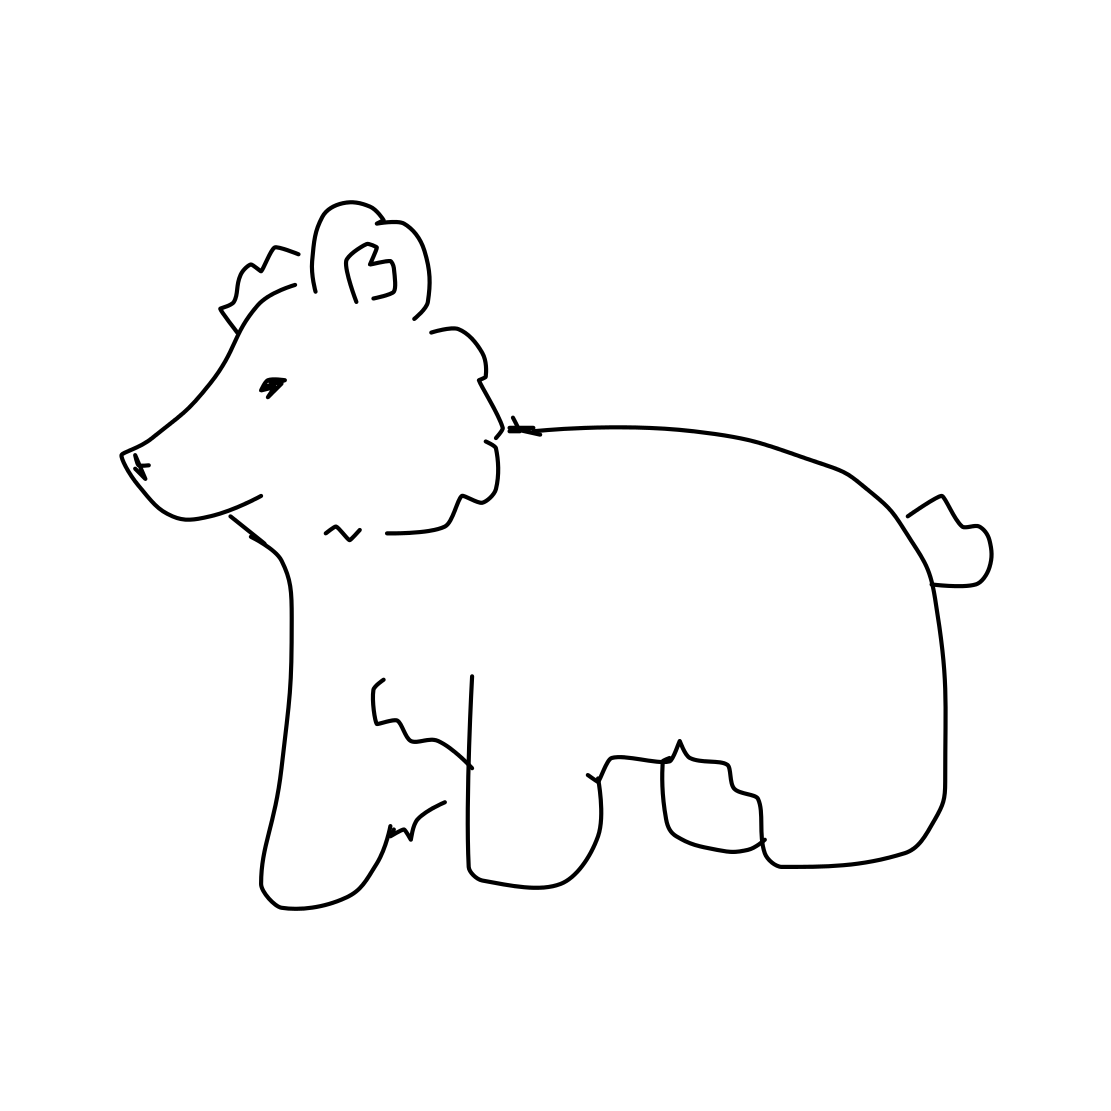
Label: bear (animal)